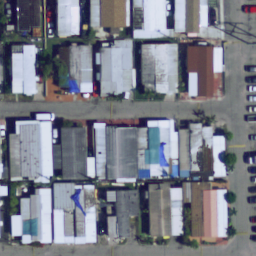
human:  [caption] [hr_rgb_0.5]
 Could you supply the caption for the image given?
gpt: Many mobile homes arranged in lines in the mobile home park and some roads go through this area .

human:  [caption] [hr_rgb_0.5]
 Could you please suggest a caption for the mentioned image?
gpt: Many mobile homes arranged in lines in the mobile home park .

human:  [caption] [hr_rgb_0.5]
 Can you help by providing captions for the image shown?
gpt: Lots of mobile homes arranged very neatly surrounded in the mobile home park .

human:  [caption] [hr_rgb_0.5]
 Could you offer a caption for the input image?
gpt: Many mobile homes are closed to each other in the mobile home park .

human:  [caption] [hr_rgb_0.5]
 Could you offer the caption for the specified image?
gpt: Lots of mobile homes are closed to each other and some roads go through this area .